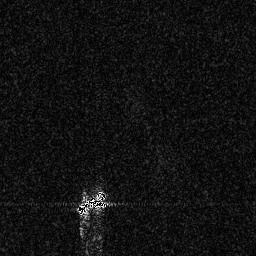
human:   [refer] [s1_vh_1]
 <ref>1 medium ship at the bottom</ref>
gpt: <box>[[29, 73, 41, 83, 0]]</box>